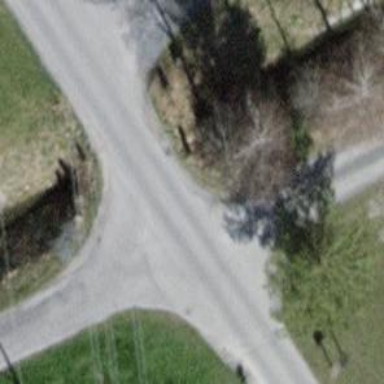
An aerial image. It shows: Unclassified road with bridge.